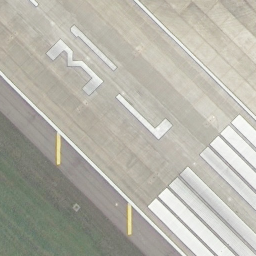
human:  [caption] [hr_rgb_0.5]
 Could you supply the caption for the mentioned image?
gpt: There are some mark lines and a number and a letter L on the straight runway .

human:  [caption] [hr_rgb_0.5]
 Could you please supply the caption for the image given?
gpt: A straight runway with some mark lines and a number and a letter L on it .

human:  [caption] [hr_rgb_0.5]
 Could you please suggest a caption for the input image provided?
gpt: It is a straight runway with some white mark lines and a number and a letter L on it .

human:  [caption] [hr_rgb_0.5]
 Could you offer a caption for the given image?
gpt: It is a straight runway with some mark lines and a number and a letter L on it .

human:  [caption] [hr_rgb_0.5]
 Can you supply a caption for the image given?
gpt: A straight runway with some white mark lines and a number and a letter L on it .